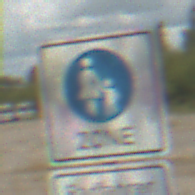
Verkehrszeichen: BeginnFussgaengerzone
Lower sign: HinweisDurchVerbaleAngabe3
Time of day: Midday
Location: Outdoor (Suburban)
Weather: PartlyCloudy
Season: Summer
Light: Natural